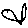
Label: fish